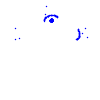
Particle: pion